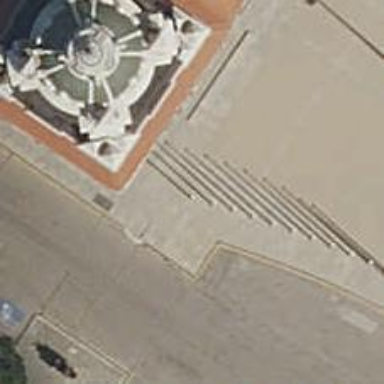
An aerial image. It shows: Flagpole structure.